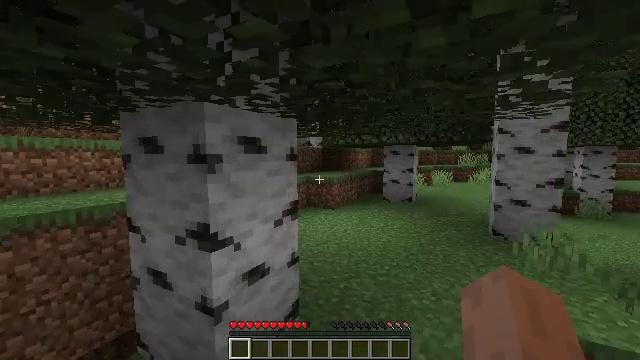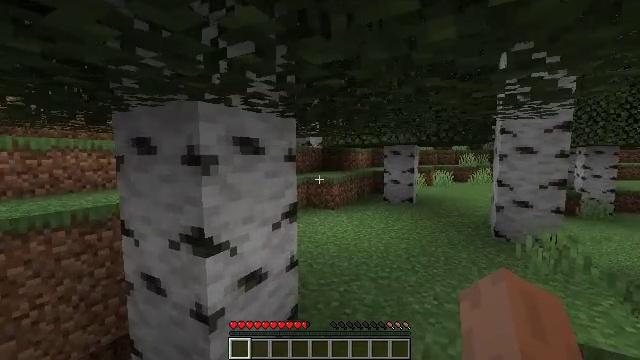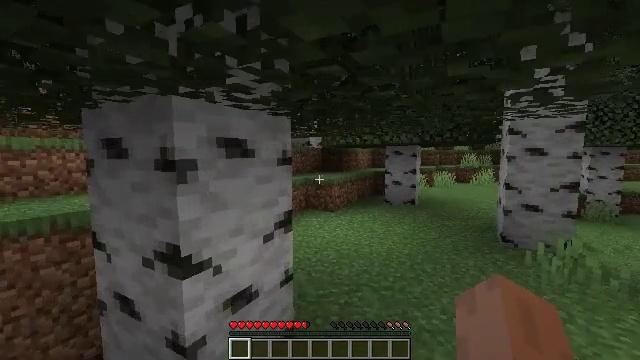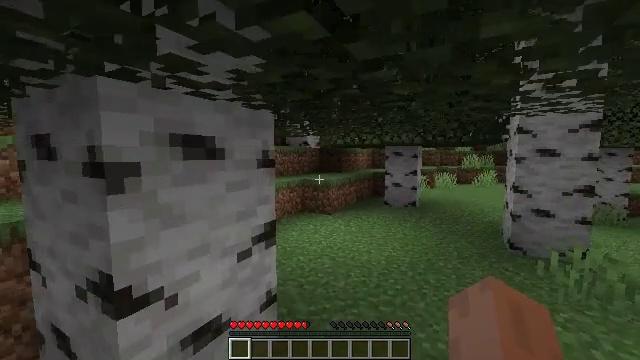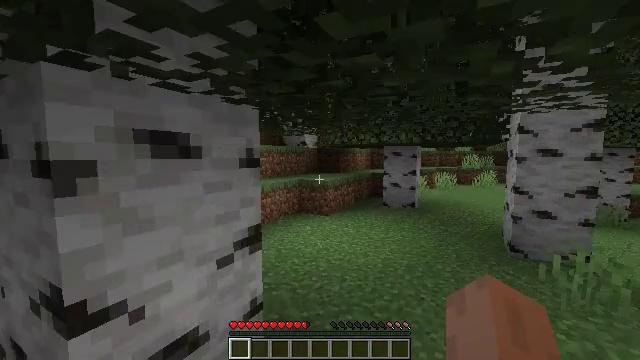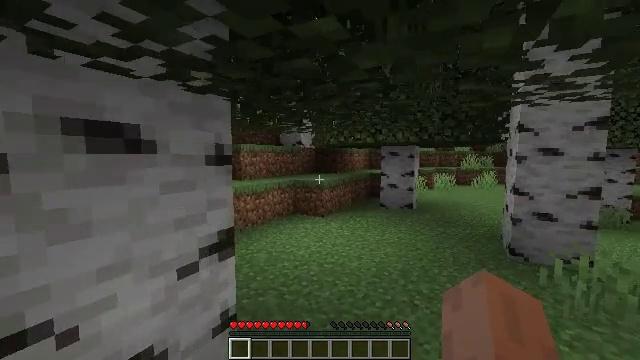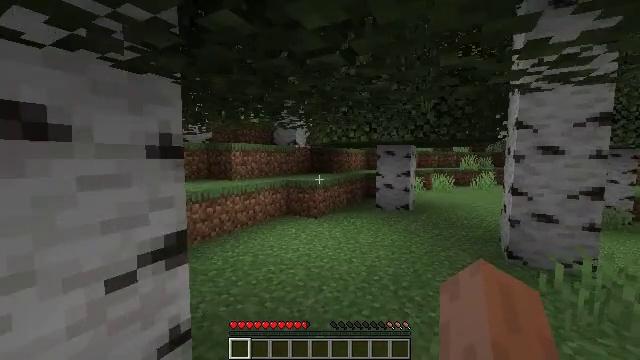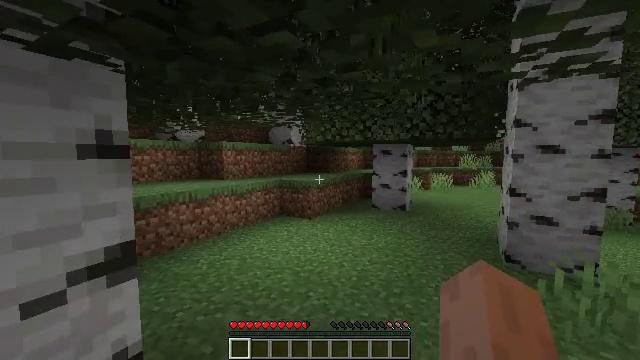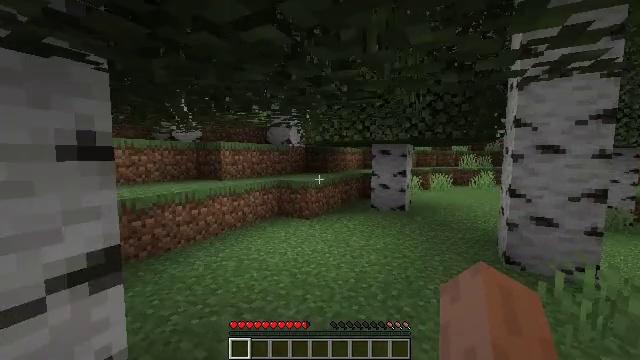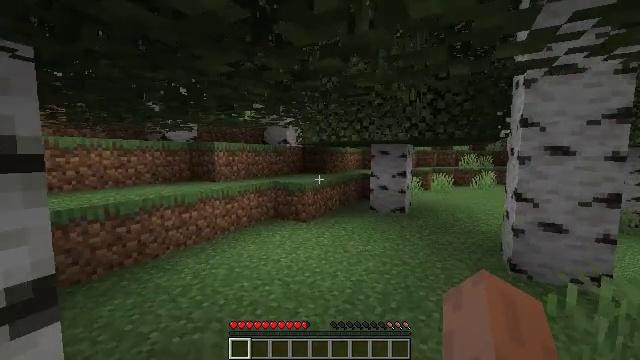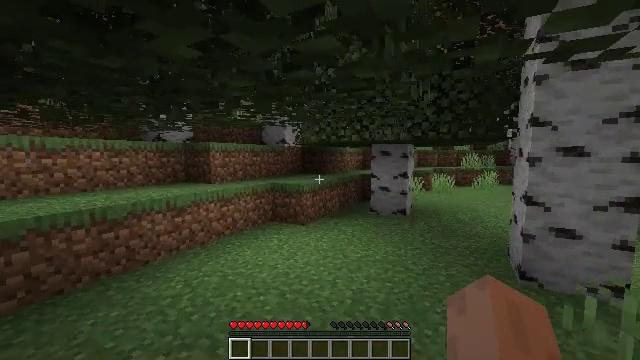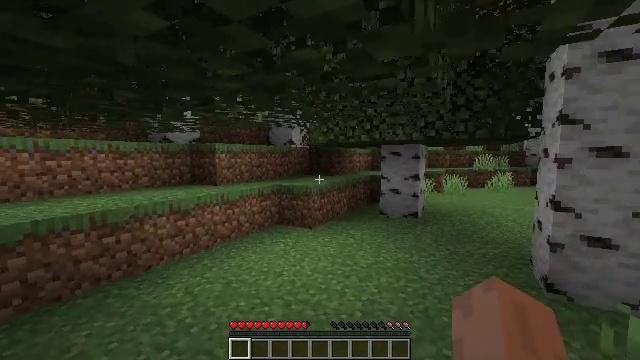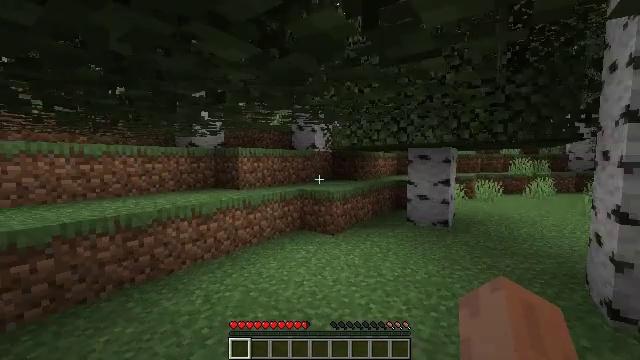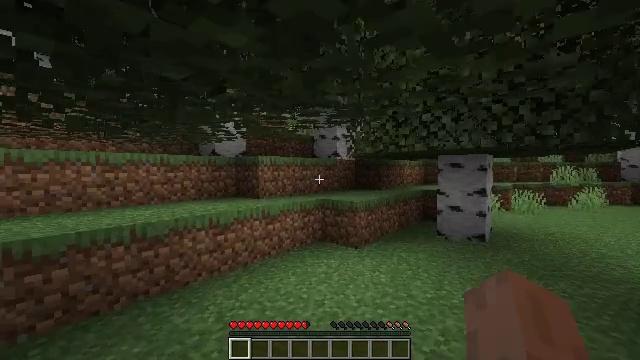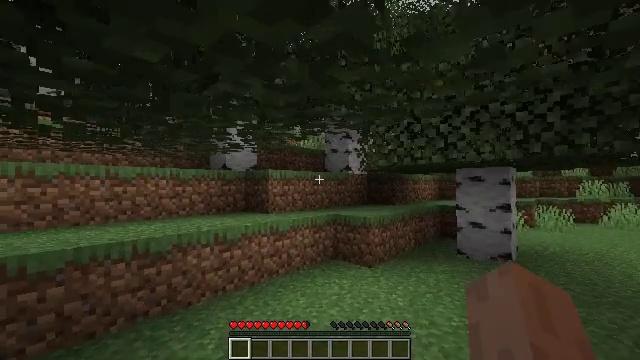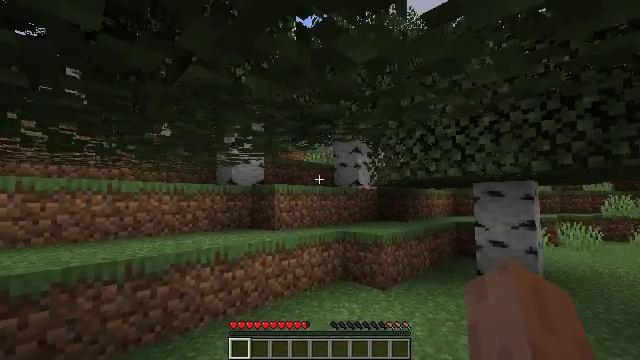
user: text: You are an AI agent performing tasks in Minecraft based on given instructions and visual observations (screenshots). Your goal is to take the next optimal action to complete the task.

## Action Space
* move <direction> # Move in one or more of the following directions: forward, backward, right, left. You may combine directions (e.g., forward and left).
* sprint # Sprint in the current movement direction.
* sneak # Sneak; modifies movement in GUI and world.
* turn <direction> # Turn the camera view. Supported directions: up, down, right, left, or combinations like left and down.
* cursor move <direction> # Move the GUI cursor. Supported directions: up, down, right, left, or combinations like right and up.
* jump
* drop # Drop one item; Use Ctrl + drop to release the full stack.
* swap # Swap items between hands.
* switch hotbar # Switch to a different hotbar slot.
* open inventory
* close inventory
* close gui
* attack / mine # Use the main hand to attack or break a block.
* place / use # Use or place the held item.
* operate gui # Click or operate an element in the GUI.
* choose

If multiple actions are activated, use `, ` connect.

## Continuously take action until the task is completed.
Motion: motion action
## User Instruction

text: Mine the peony flower from the ground.
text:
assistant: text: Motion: move forward, sprint
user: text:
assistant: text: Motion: move forward, sprint
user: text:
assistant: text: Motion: move forward and move right, sprint
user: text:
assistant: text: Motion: move forward and move right, sprint
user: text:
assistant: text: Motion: move forward and move right, sprint
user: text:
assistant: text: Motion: move forward and move right, sprint
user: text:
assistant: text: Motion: move forward and move right, sprint
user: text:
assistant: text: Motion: move forward, sprint
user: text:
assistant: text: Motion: move forward, sprint
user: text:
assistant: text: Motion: move forward, sprint
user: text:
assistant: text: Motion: move forward, sprint, turn left
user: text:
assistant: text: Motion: move forward, sprint, turn left
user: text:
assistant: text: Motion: move forward, sprint, turn left and up
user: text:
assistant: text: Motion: move forward, sprint, turn left and up
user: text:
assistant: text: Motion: move forward, sprint, turn left and up
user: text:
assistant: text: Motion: move forward, sprint, turn left and up
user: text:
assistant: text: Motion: move forward, sprint, turn up
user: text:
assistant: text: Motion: move forward, sprint, turn up
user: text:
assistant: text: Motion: move forward, sprint, turn up
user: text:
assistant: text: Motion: move forward, sprint, turn up
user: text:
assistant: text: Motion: move forward, sprint
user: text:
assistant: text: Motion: move forward, sprint
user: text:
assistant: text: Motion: move forward, sprint
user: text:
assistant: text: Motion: move forward, sprint
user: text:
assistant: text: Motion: move forward, sprint
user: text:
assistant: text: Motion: move forward, sprint
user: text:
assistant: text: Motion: move forward, sprint
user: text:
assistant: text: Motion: move forward, sprint
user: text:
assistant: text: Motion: move forward, sprint, turn down
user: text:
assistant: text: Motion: move forward, sprint, turn down, jump